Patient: sex M, age 65
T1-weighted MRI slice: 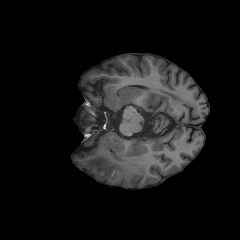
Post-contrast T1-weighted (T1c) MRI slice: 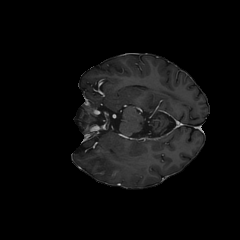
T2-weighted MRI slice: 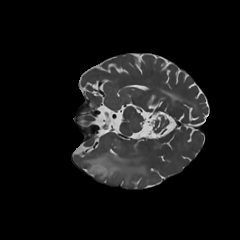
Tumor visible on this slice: yes
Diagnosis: Astrocytoma, IDH-mutant
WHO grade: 2